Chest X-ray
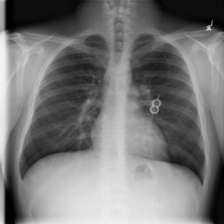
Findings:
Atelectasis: negative
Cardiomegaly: negative
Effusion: negative
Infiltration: negative
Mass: negative
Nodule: negative
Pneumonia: negative
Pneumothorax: negative
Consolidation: negative
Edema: negative
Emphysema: negative
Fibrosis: negative
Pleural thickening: negative
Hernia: negative